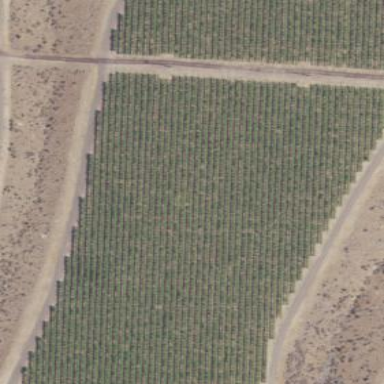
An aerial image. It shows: Vineyard where grapes are grown.